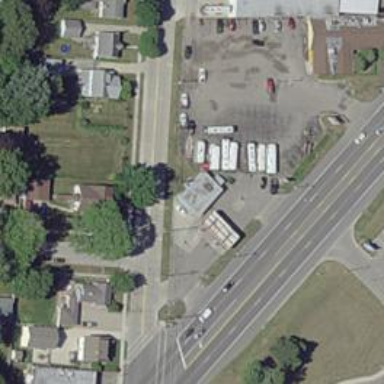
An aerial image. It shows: Convenience shop.